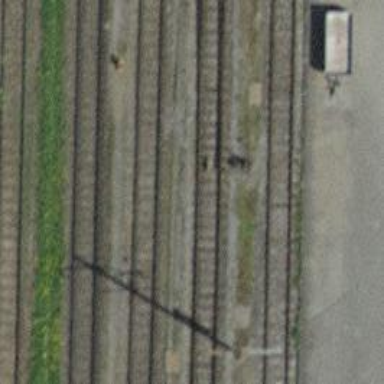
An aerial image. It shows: Single-track railway with electrified contact lines.